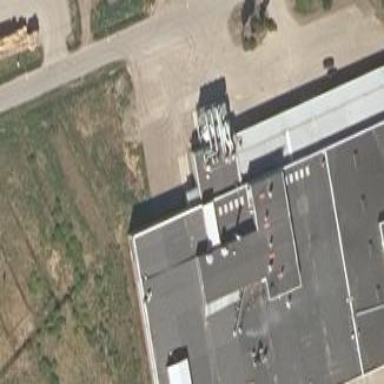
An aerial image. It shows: Part of building.